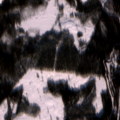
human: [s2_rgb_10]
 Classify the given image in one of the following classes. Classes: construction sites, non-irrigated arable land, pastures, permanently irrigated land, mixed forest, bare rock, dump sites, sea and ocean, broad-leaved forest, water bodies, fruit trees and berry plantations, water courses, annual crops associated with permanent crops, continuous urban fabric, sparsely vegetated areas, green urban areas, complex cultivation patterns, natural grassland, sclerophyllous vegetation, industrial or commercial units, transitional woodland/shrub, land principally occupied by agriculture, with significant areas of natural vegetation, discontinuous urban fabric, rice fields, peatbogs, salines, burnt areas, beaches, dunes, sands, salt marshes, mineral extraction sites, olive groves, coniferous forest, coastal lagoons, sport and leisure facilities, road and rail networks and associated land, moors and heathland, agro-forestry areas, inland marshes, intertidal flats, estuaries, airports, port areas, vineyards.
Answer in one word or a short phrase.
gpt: coniferous forest, transitional woodland/shrub